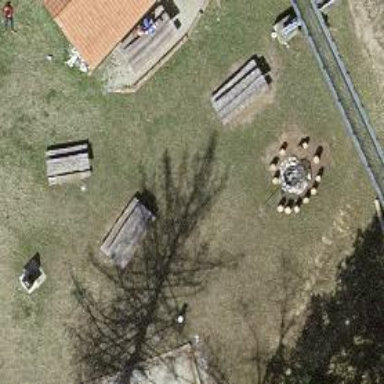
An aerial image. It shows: Picnic table located in leisure land area.